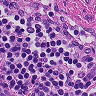
Metastatic tissue present: no